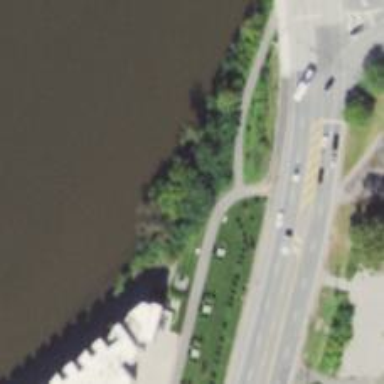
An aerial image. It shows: Cycleway.